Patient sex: M
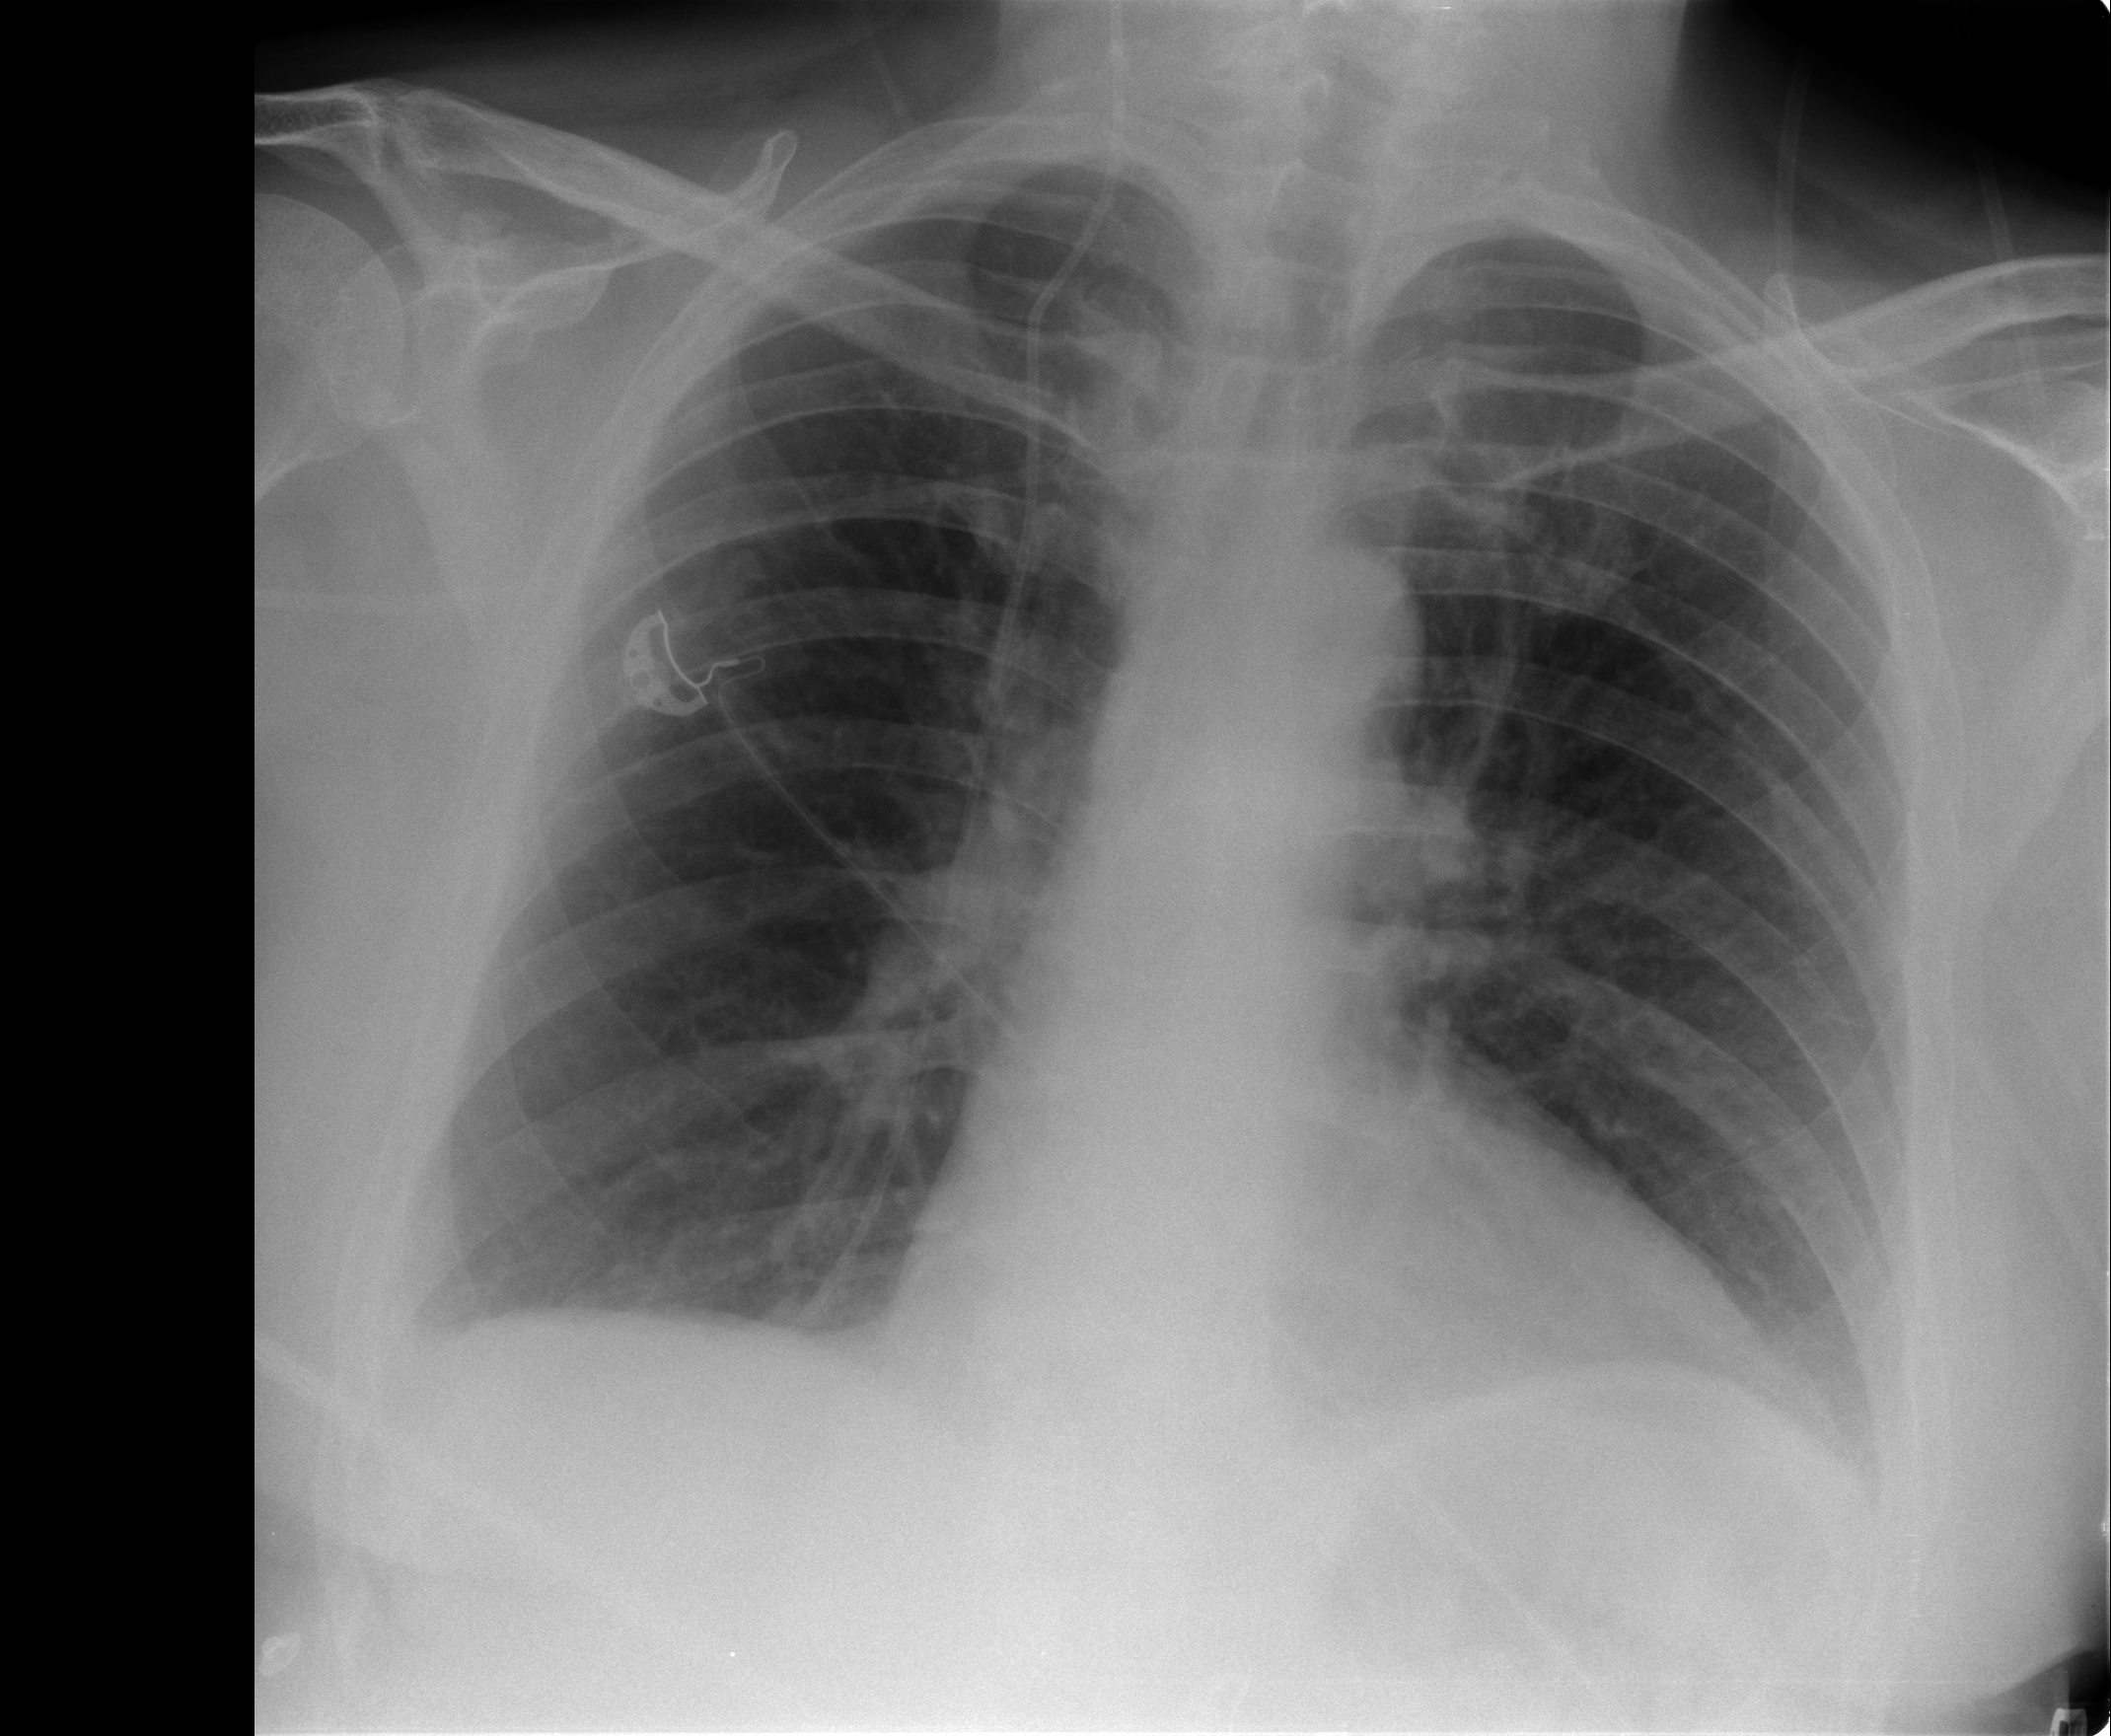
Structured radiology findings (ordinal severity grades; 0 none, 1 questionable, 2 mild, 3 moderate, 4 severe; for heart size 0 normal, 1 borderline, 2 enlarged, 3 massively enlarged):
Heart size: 1
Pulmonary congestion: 0
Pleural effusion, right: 2
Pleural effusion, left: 0
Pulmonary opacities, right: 0
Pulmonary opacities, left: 0
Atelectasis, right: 2
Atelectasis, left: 2